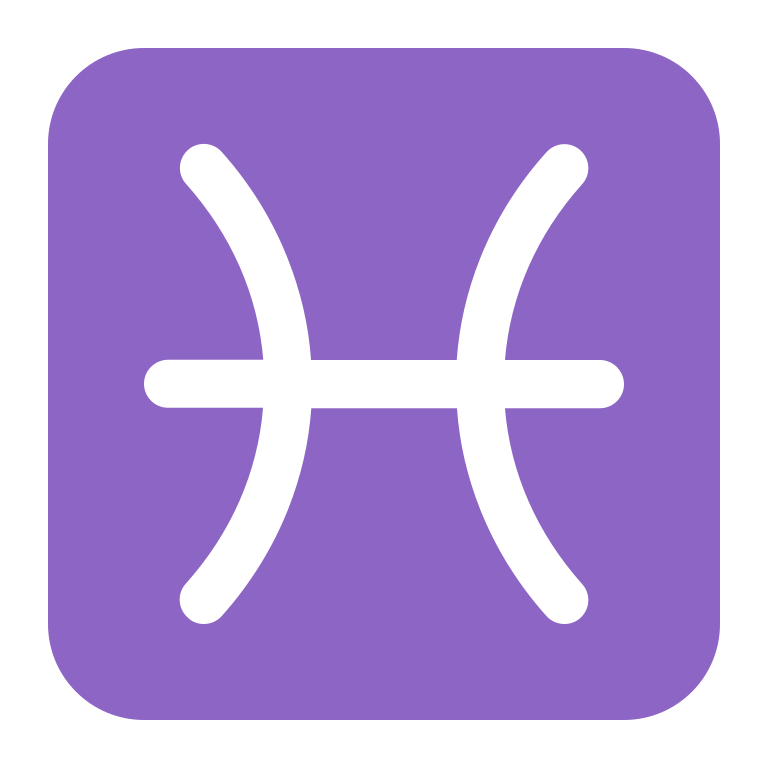
pisces flat